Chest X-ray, PA view. Patient: 47 years old, sex M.
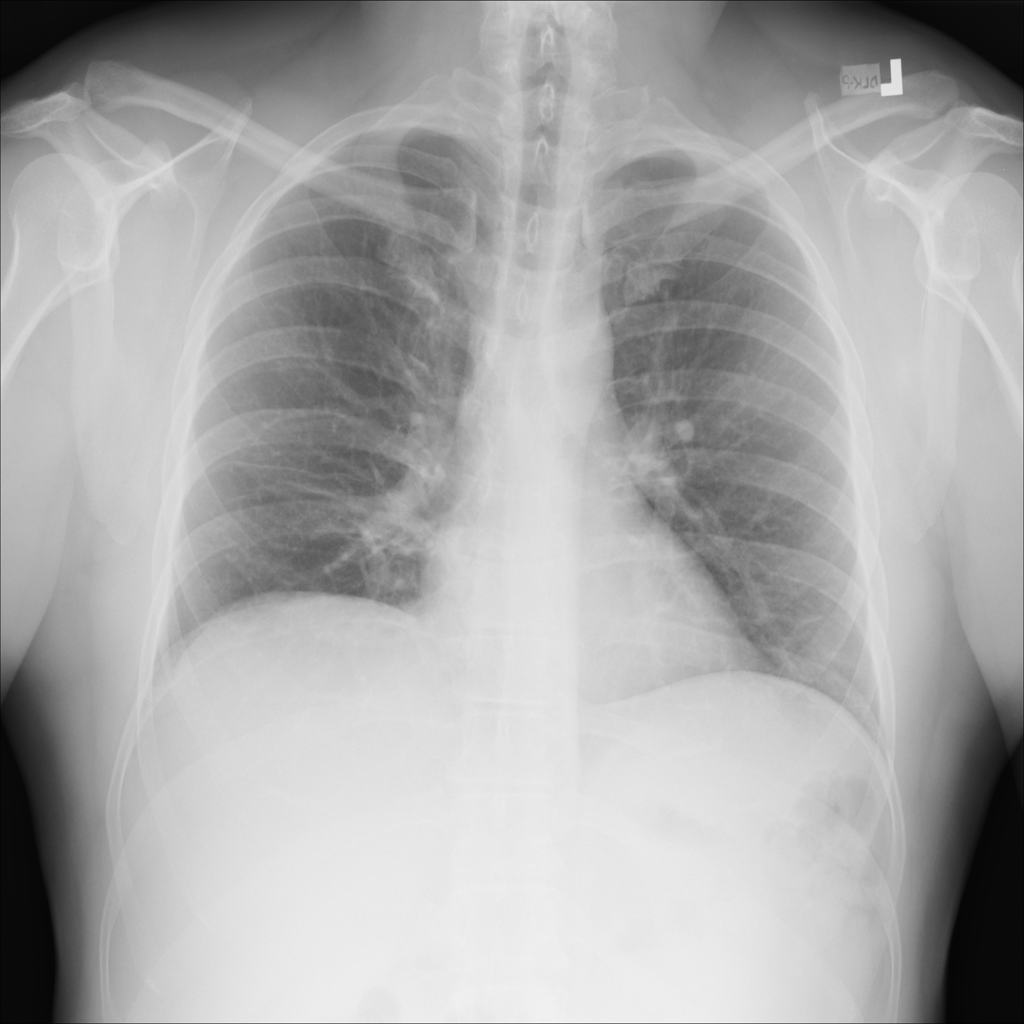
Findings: Atelectasis